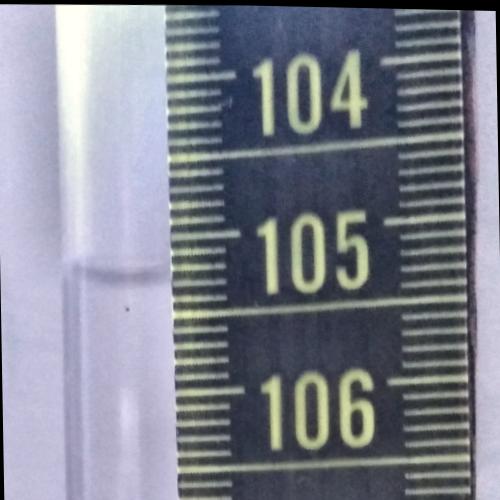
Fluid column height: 105.3 cm